Field crop: maize
Growth stage: 2
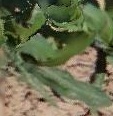
Species: maize